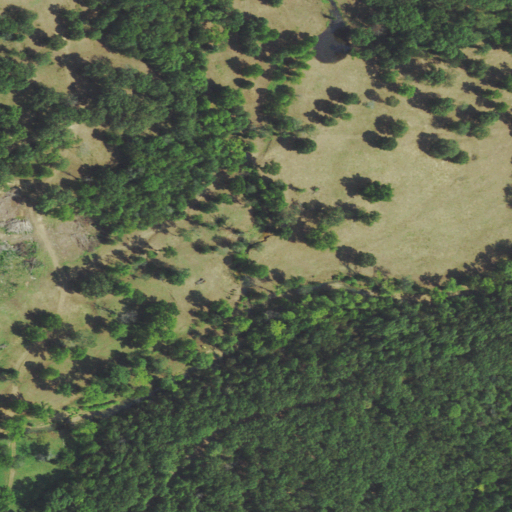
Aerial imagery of valley in Oklahoma named Wells Hollow containing deciduous forest, shrub, grassland, mixed forest, pasture, and open development